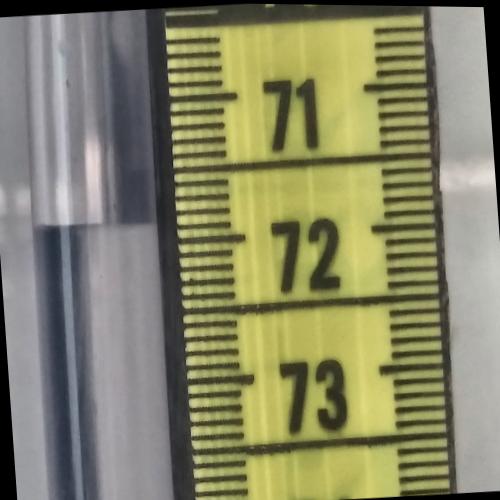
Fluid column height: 71.9 cm